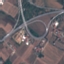
Label: Highway